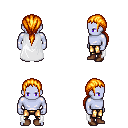
a pixel art fantasy rpg character, male body template, dark elf, purple skin, white cape, gold greaves, light blonde ponytail hairstyle, brown shoes, four views (front, back, left, right), 2x2 character sprite sheet, small pixel art, hard edges, no anti-aliasing